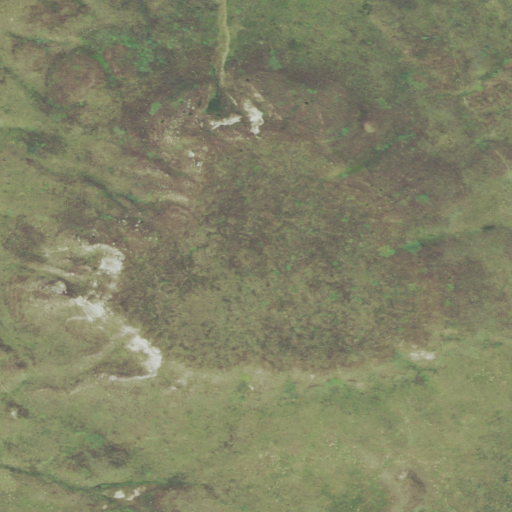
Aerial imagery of mountain in Nebraska named Flattop containing only grassland